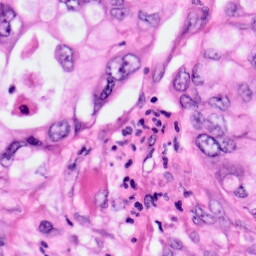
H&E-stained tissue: Pancreatic